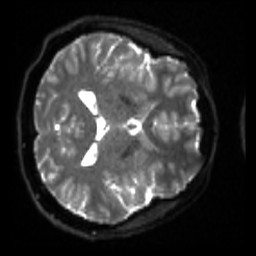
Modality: sbref
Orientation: axial
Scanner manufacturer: siemens
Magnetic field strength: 3 T
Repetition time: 4 s
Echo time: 0.0594 s